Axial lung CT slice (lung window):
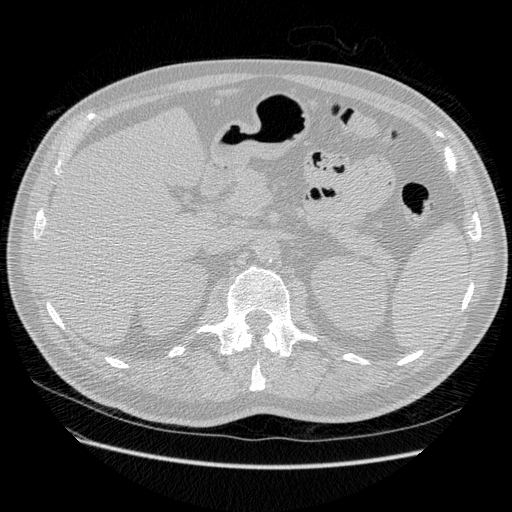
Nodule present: no